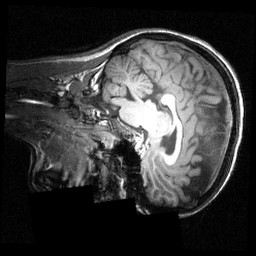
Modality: T1w
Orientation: sagittal
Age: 21
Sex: female
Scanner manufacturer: siemens
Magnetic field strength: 3.951 T
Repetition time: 1.5 s
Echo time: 0.00335 s